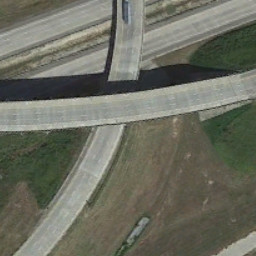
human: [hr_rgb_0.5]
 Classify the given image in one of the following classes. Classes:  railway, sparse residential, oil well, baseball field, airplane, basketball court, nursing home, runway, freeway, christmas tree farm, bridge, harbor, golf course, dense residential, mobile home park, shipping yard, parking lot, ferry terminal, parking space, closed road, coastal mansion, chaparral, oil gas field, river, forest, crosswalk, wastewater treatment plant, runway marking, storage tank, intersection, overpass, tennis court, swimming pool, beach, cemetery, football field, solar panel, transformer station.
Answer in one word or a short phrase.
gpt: overpass